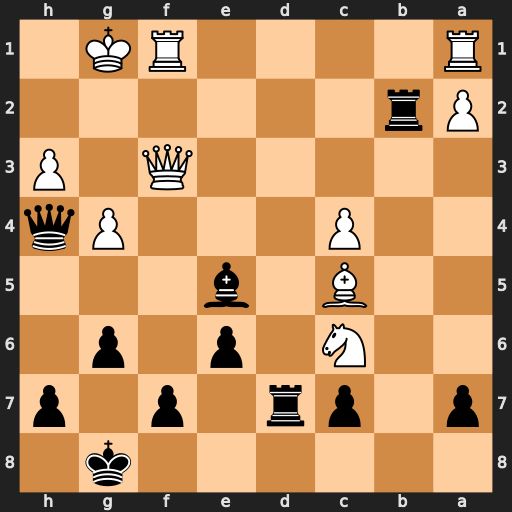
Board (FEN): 6k1/p1pr1p1p/2N1p1p1/2B1b3/2P3Pq/5Q1P/Pr6/R4RK1
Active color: b
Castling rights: -
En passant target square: -
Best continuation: Bh2+ Kh1 Bg3 Ne7+ Rxe7